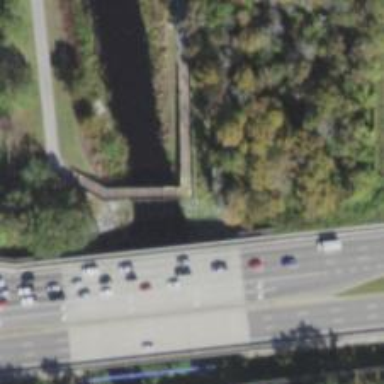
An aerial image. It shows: Cycleway.